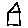
Label: house